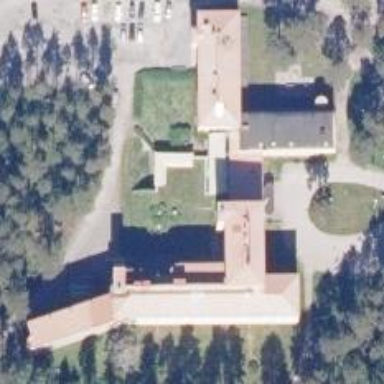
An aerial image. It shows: Hospital.